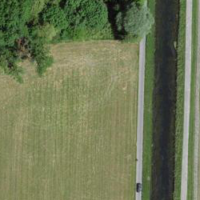
EUNIS habitat code: 52
Species observed at this site:
Conocephalus fuscus
Ruspolia nitidula
Roeseliana roeselii